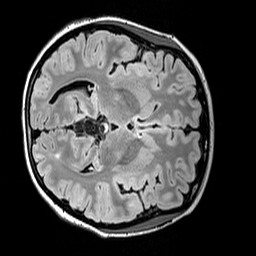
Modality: FLAIR
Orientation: axial
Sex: female
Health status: ill
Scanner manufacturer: siemens
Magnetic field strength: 3 T
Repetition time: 5 s
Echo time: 0.388 s